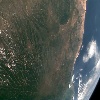
Label: land